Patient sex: M
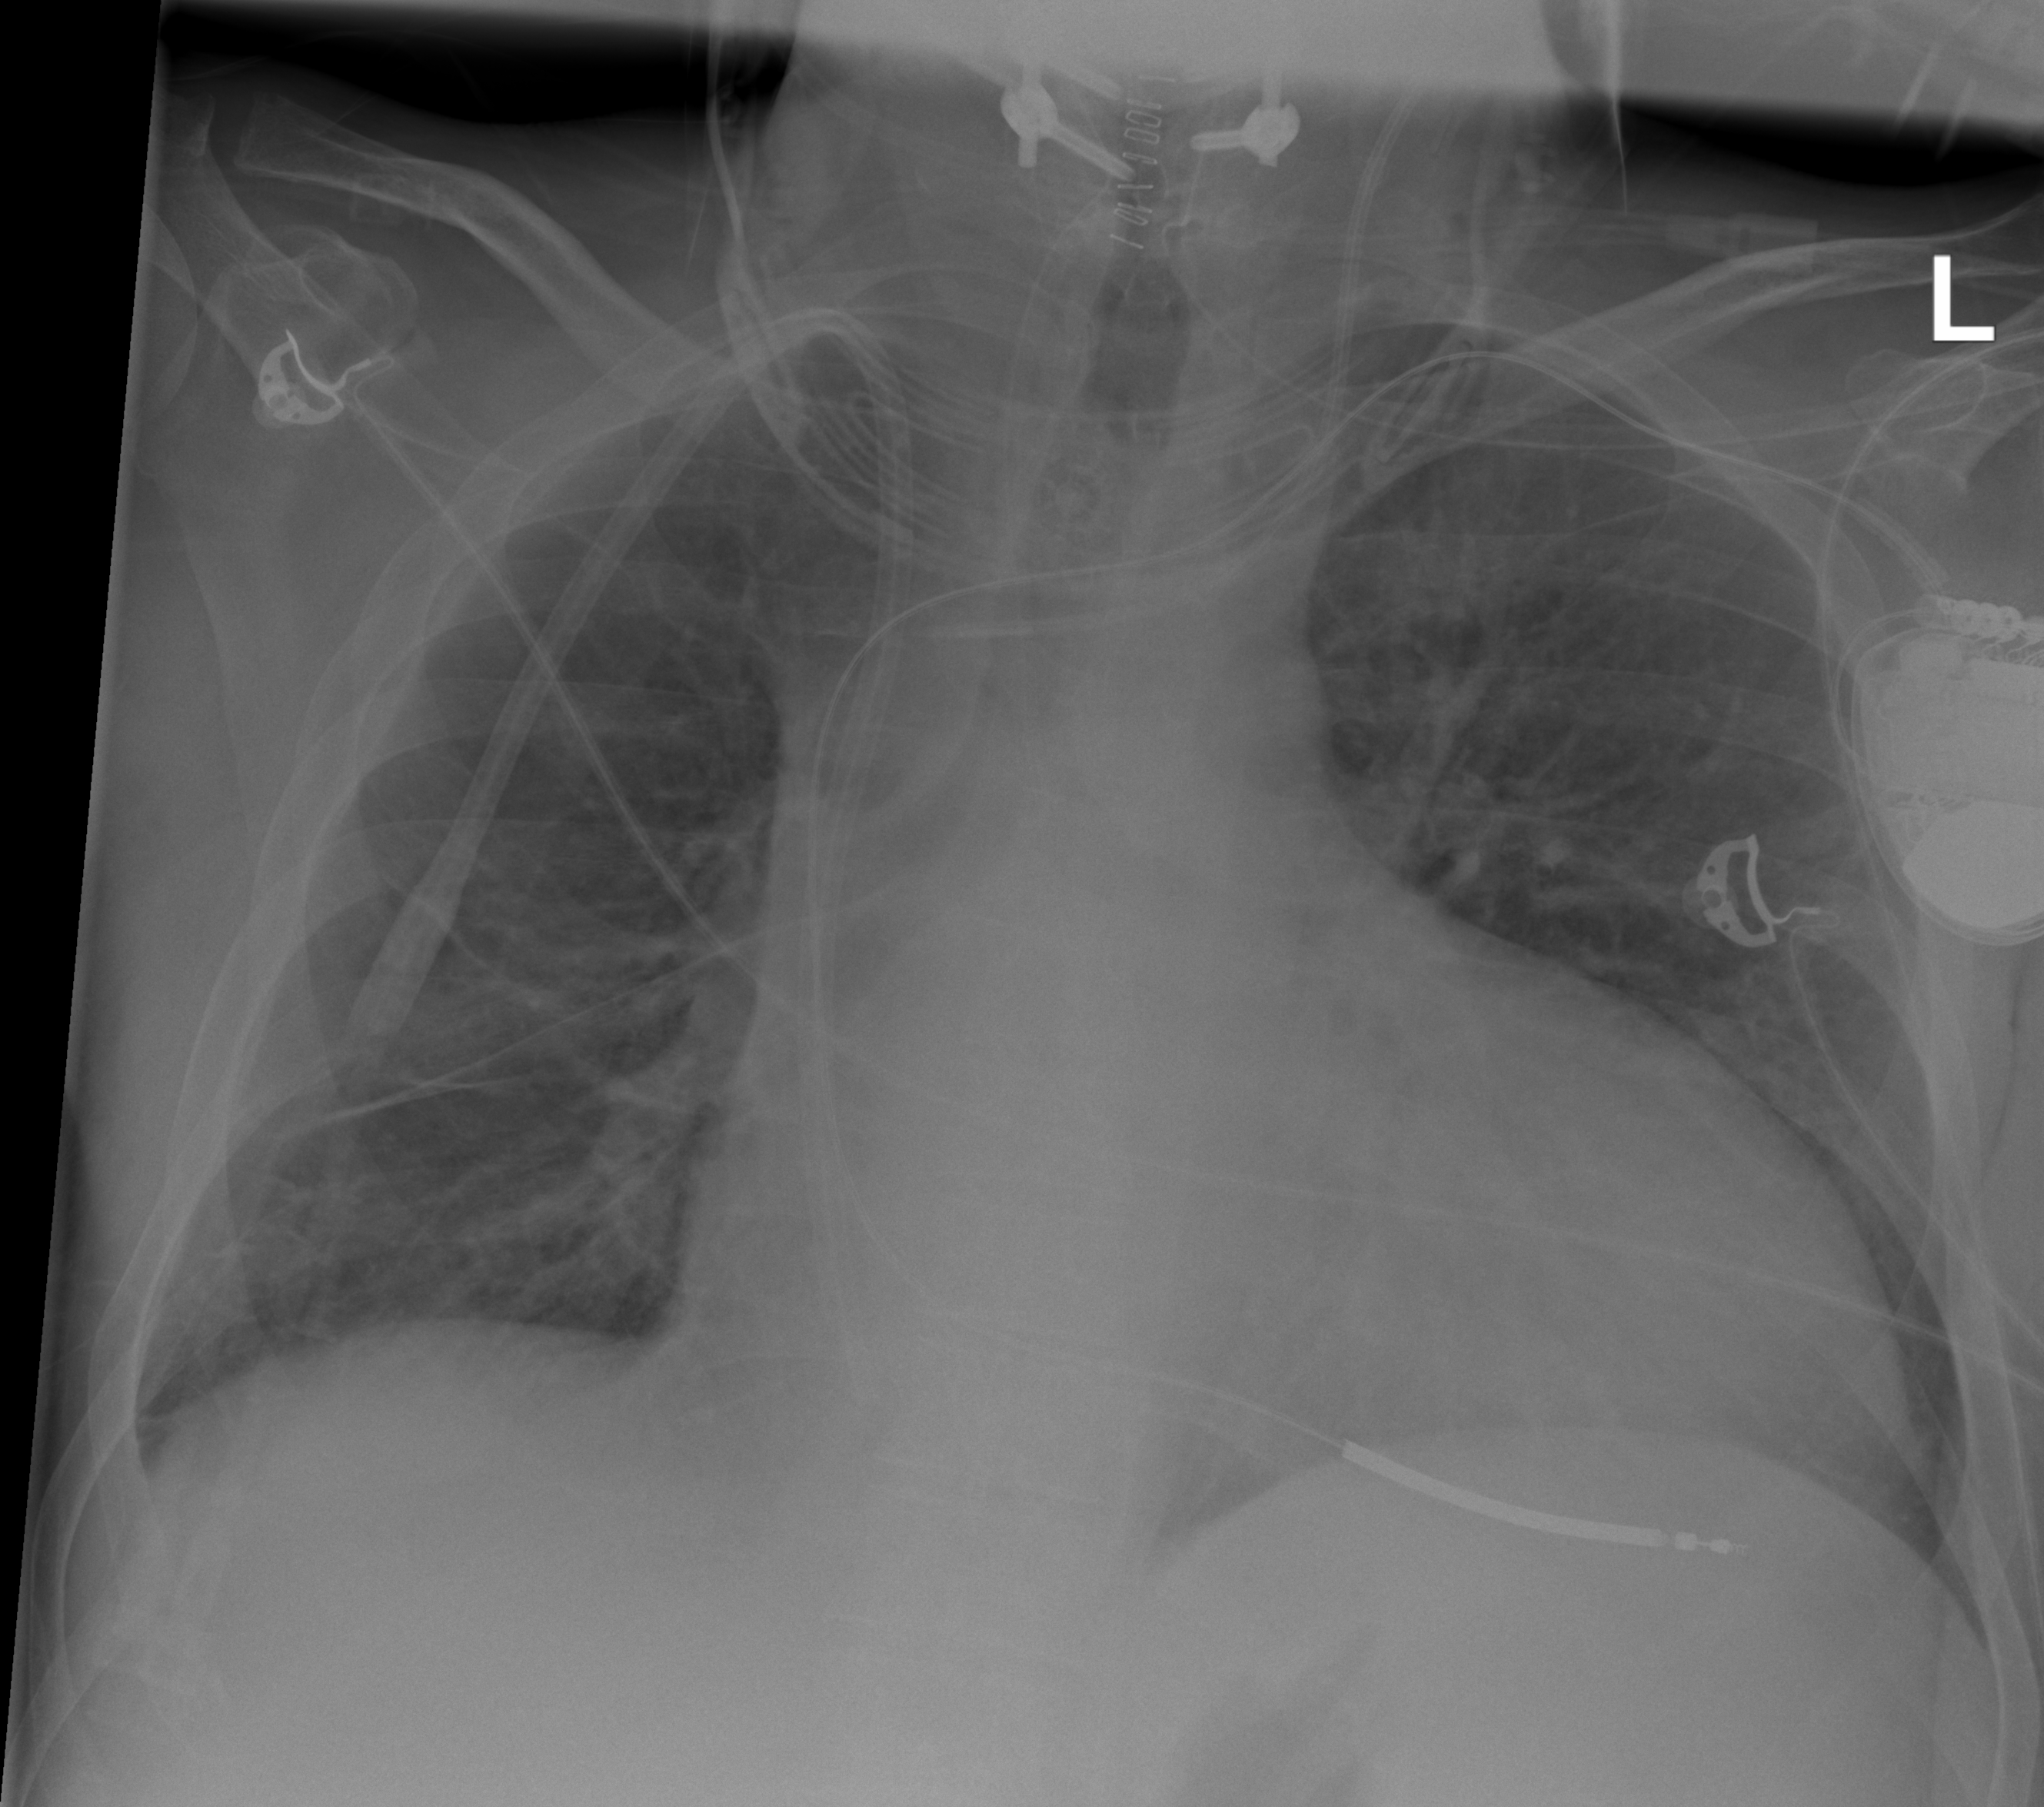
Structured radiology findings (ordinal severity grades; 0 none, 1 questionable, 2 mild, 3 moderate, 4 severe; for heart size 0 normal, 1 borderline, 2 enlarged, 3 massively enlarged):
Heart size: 2
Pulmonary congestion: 2
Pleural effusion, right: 1
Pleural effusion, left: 0
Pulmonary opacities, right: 0
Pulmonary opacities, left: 0
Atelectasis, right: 2
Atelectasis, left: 1